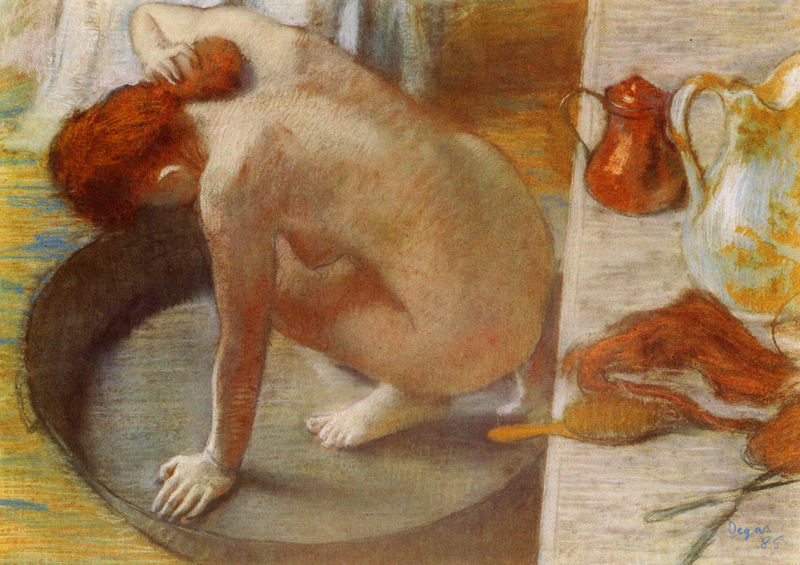
Titel: Le tub, Die Badewanne
Künstler: Edgar Degas
Standort: Paris
Institution: Musée d'Orsay
Schlagwörter: akt, blau, fuß, gemälde, hand, haut, körper, nackt, schatten, wasser, weiß, baden, badende, gelb, impressionismus, brust, busen, degas, finger, frau, grau, haar, kreide, licht, marmor, ohr, orange, pastell, renoir, rücken, stützen, tisch, rot, malerei, muster, jung, arm, falten, halten, schüssel, hände, tischdecke, sonne, boden, gold, haare, locke, bassin, henkel, kanne, krug, vase, füße, papier, modern, farbe, sigantur, van gogh, diele, zopf, detail, glanz, gris, jaune, metall, nackte, erotik, zehen, bad, rothaarig, waschen, nacktheit, cruche, pichet, schere, bücken, hautfarbe, morgentoilette, porzellan, tageslicht, kauernd, barfuß, hocken, becken, blanc, kupfer, wanne, zuber, karaffe, bürste, toilette, rote haare, krüge, gaugin, schneiden, dos, assis, rouge, gebückt, nu de dos, seurat, bottich, femme, waschzuber, abgeschnitten, abschneiden, bain, bassine, blaß, brosse, cheveux, cézanne, danach, defgas, duschen, fer, frauenbad, frisurteile, haarbürste, haarteile, kannen, kupferkanne, moederne, peau, peinture, rousse, schwamm, sein, tishc, wasserkanne, zink, zinkwanne, main, wasserkrug, chevelure, hockend, nue, impressioniste, table, pot, pied, pastel, genoux, chignon, brause, toilettentisch, penché, roux, contre plongée, nappe, peigne, ciseaux, baigneuse, nu, wasserbottich, craie, bras tendu, penchée, sich waschende, accroupi, théière, beigneuse, bonnard, tub, 1885, contr-plongée, femme rousse, cheveux coupés, éponge, cheveux roux, brot, rouse, eau$